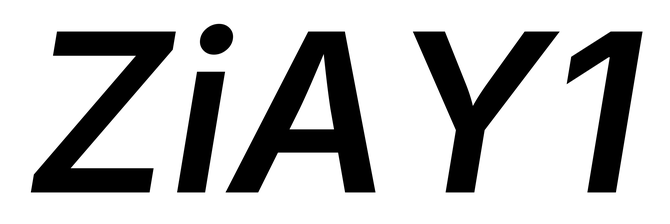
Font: Inter-Italic_SemiBold_Italic